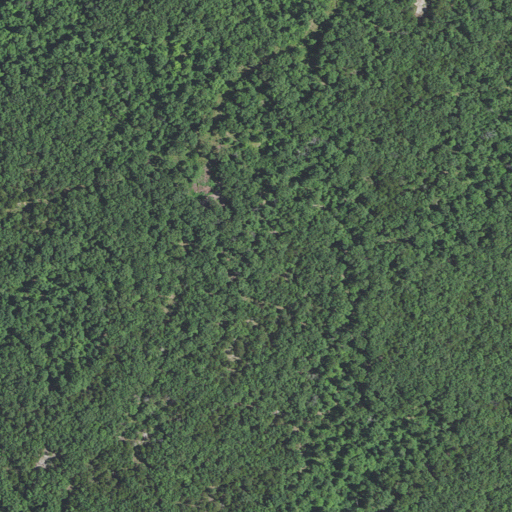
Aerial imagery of mountain in Missouri named Tin Mine Mountain containing deciduous forest and mixed forest